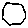
Label: hexagon